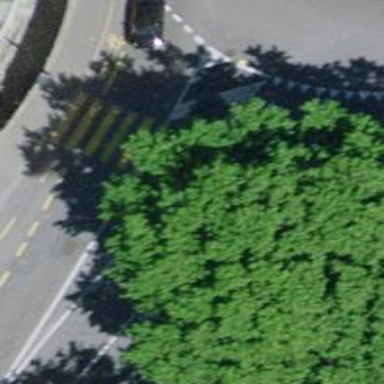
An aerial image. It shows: Marked crossing with pedestrian island.